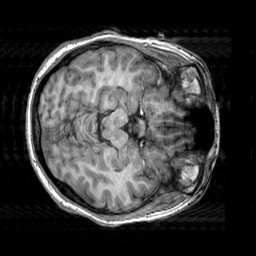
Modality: T1w
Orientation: axial
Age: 24
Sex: female
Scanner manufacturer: siemens
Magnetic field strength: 3 T
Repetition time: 2.3 s
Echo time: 0.00303 s